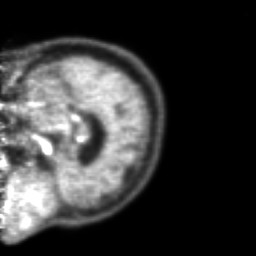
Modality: PET
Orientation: sagittal
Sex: female
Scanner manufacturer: ge